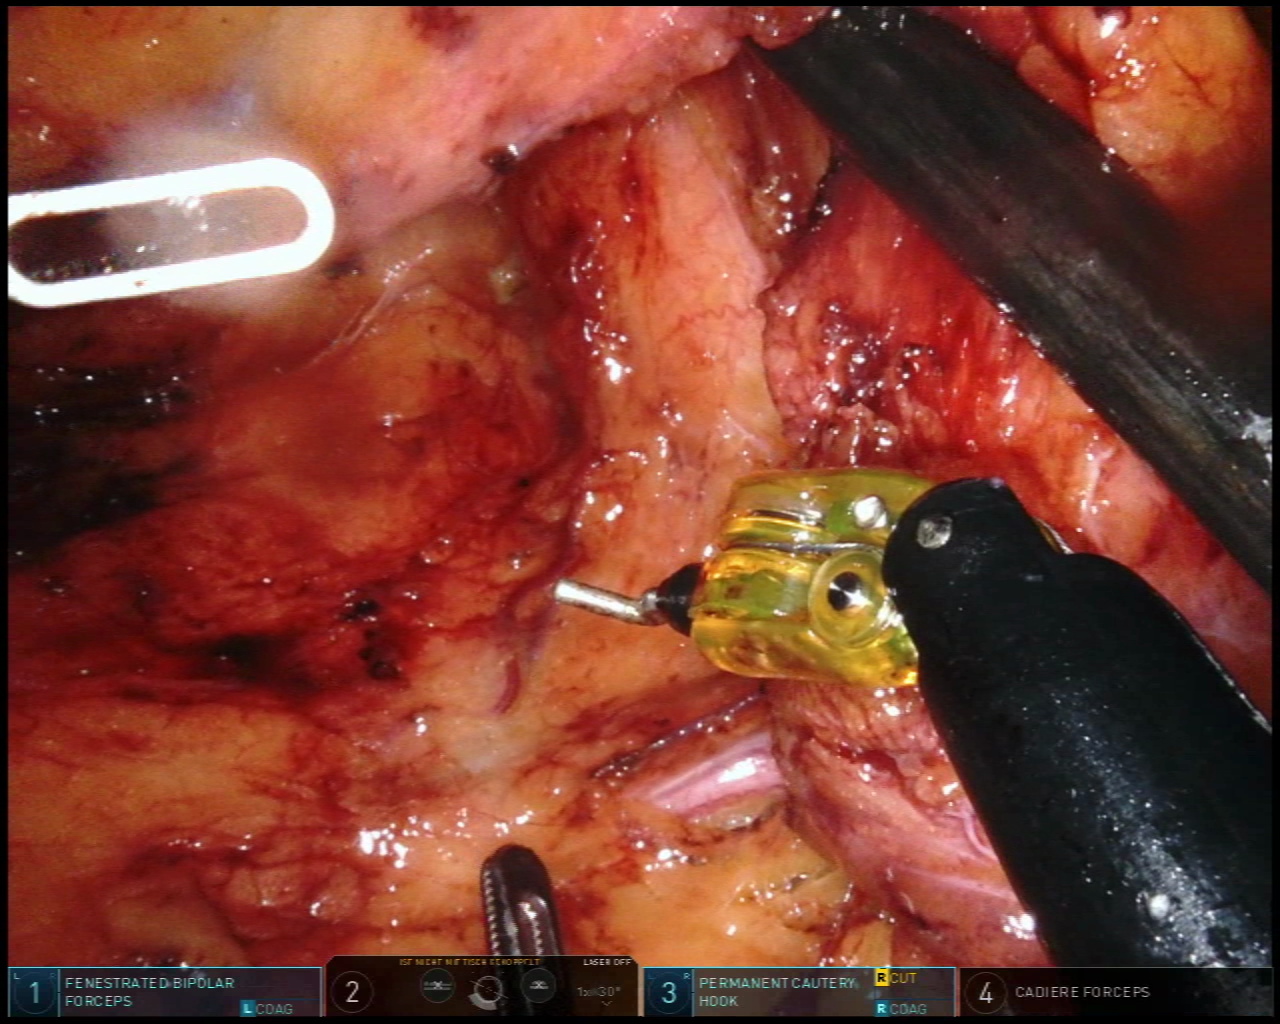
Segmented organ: ureter
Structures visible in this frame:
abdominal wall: no
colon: no
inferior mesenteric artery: no
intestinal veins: no
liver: no
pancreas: no
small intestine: no
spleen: no
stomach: no
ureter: yes
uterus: no
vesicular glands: no